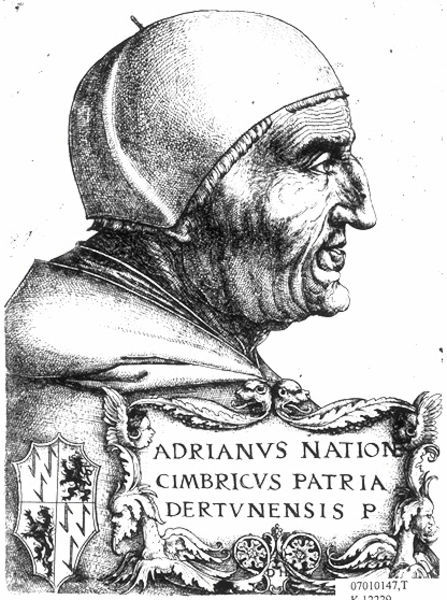
Titel: Bildnis von Papst Hadrian VI
Künstler: Daniel Hopfer
Institution: (Seriendruck)
Schlagwörter: dunkel, mann, umhang, weiß, hell, hut, mund, nase, profil, schwarz, stirn, zeichnung, haube, alt, kappe, mütze, augen, falten, gesicht, kragen, bildnis, herr, portrait, porträt, kirche, auge, geistlicher, gewand, kutte, mantel, blatt, kinn, lippen, renaissance, kopfbedeckung, schrift, wangen, italien, alter mann, furchen, grafik, graphik, papst, tafel, inschrift, zahlen, verzierung, wange, name, schild, alter, greis, medaillon, heimat, druck, schwarzweiss, schraffur, radierung, stich, hakennase, text, beschriftung, pupille, braue, wappen, zacken, eingefallen, wangenknochen, runzeln, löwen, halb, klerus, mönch, löwe, dürer, geistlich, gesichtszüge, emblem, kupferstich, schraffierung, nummer, kaputze, kapuze, latein, lateinisch, züge, grotesken, kleriker, krumme nase, adrian, kamütze, mannn, patria, vorstehen, wappenbild, zimbern, tmann, adrianus, adriano